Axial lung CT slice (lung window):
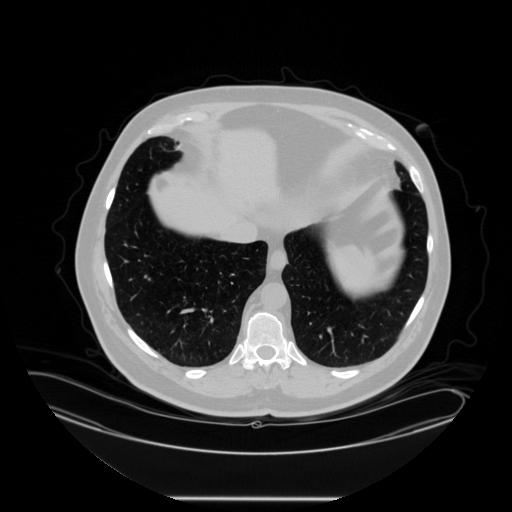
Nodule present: no